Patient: sex M, age 59
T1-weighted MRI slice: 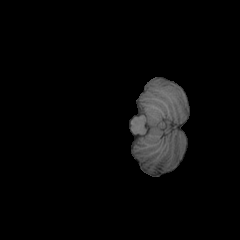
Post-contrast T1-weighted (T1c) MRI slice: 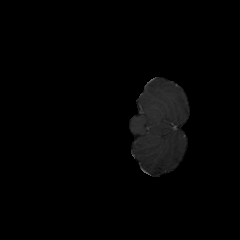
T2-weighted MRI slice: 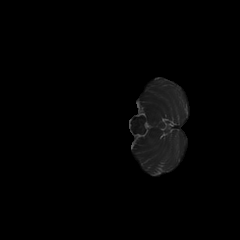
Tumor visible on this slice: no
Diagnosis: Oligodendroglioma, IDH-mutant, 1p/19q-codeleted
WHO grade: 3